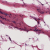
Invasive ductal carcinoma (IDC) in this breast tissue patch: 0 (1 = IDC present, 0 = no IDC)